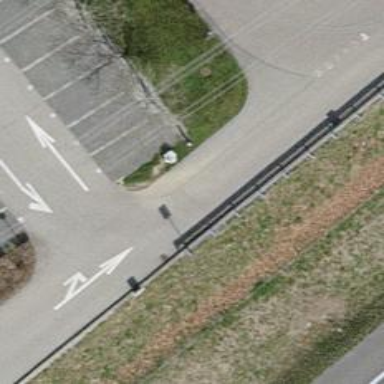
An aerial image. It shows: Parking aisle designated as service road.